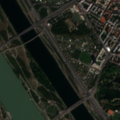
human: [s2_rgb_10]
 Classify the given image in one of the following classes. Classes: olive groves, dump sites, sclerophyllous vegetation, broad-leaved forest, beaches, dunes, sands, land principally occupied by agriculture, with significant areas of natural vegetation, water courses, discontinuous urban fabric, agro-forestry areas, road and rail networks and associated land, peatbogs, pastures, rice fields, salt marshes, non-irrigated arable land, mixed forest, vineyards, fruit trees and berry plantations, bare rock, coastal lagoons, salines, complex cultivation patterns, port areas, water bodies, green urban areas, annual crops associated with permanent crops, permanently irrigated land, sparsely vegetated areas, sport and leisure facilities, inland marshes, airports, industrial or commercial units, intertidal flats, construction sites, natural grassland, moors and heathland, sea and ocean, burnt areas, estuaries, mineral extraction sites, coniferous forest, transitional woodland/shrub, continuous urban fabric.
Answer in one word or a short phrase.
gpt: continuous urban fabric, discontinuous urban fabric, road and rail networks and associated land, green urban areas, water courses, water bodies